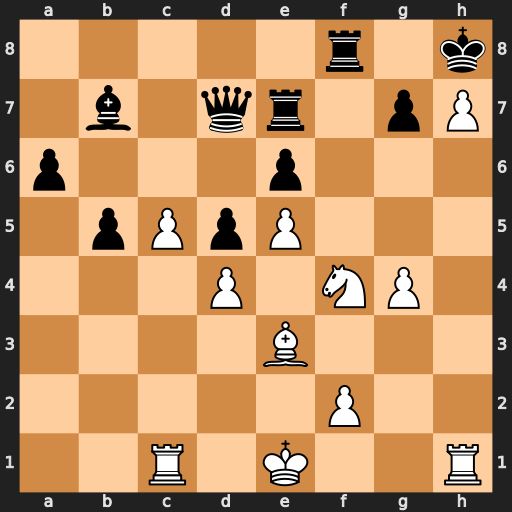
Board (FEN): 5r1k/1b1qr1pP/p3p3/1pPpP3/3P1NP1/4B3/5P2/2R1K2R
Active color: w
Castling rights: K
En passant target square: -
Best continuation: Ng6#